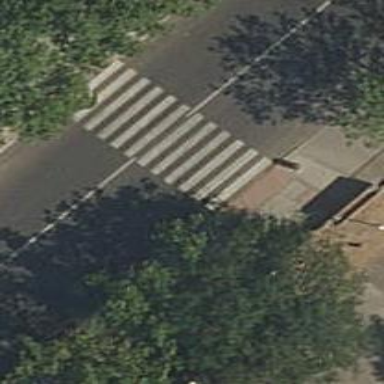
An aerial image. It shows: Road crossing with traffic signals.